Question: I have a dataframe which contains 40108 rows and a folder with pictures (only using a sample of the total 40108 pictures) containing 997 files. The file names of the images correspond to the rows in the column 'imdbId' in the df, with the addition that they have the .jpg suffix.

I would like to drop all rows in my df where the names in the imdbId column doesnt have any corresponding file name in my folder and keep the rest. Meaning there should be 997 rows left after having run the code.
Example:
Position 1 in the df is 114709. A picture with name 114709.jpg doesnt exist in the folder, meaning this row should be dropped.
Position 2 in the df is 113497. A picture with name 113497.jpg exists in the folder. This row should remain.
...
and so on for all rows.
I have been trying to create an index with booleans and a for/if loop with os.path.isfile, but I cant manage to insert the imdbId from the df into any conditions correctly.
example from my notebook:
'''
exists = os.path.isfile('moviegenre/SampleMoviePosters/**114709.jpg**')
if exists:
# Do nothing, let the row remain.
else:
# Drop row
'''
Some help would be greatly appreciated. Thanks in advance.
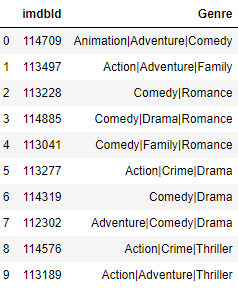
Answer: Commonly "iterating" over rows or columns of a pandas dataframe <URL> and there are several alternatives to test before looping.
In this case you can <URL> a function to your "imdbid" column that obtain 'true' or 'false' for each value based on the existence of the image.
Then you can try to drop those rows does don't have an image, but what is done in pandas usually is obtain a new dataframe (<URL> with only your data of interest.
As example:
'''
# mkdir -p moviegenre/SampleMoviePosters/
# touch moviegenre/SampleMoviePosters/114709.jpg
import os
import pandas as pd
def image_exists(imdbid):
filepath = f"moviegenre/SampleMoviePosters/{imdbid}.jpg"
return os.path.isfile(filepath)
data = [[114709, 'Animation|Adventure|Comedy'], [113497, 'Action|Adventure|Family']]
df = pd.DataFrame(data, columns=['imdbid', 'Genre'])
df_with_images = df[df["imdbid"].apply(image_exists)]
'''